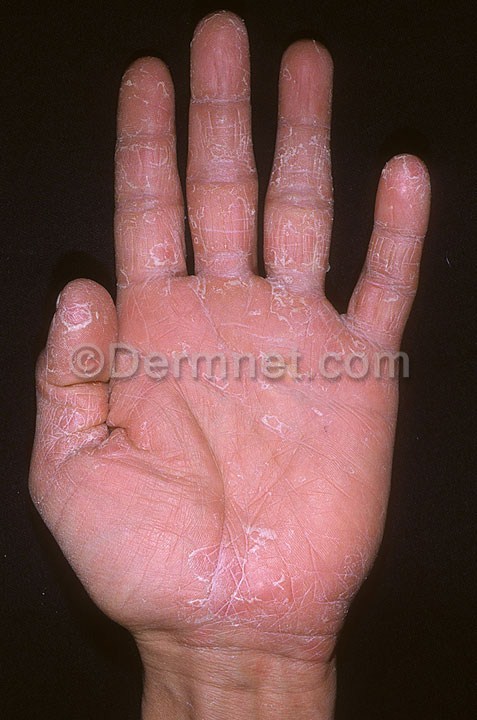
Disease: Eczema Photos